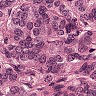
Metastatic tissue present: yes